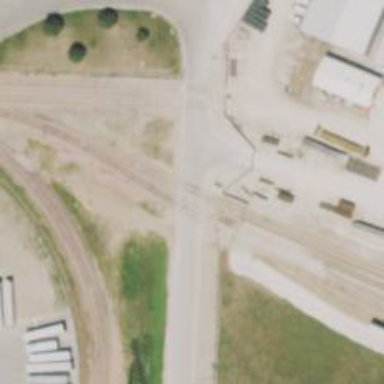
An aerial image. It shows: Level crossing along the railway.